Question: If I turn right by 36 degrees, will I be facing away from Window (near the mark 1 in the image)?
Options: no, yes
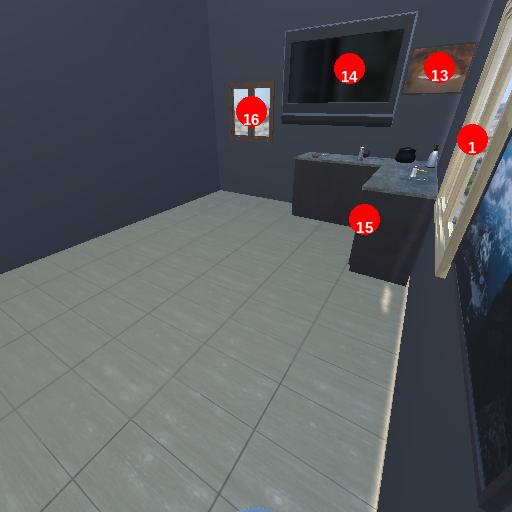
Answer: no